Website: crate-barrel
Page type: billing-address
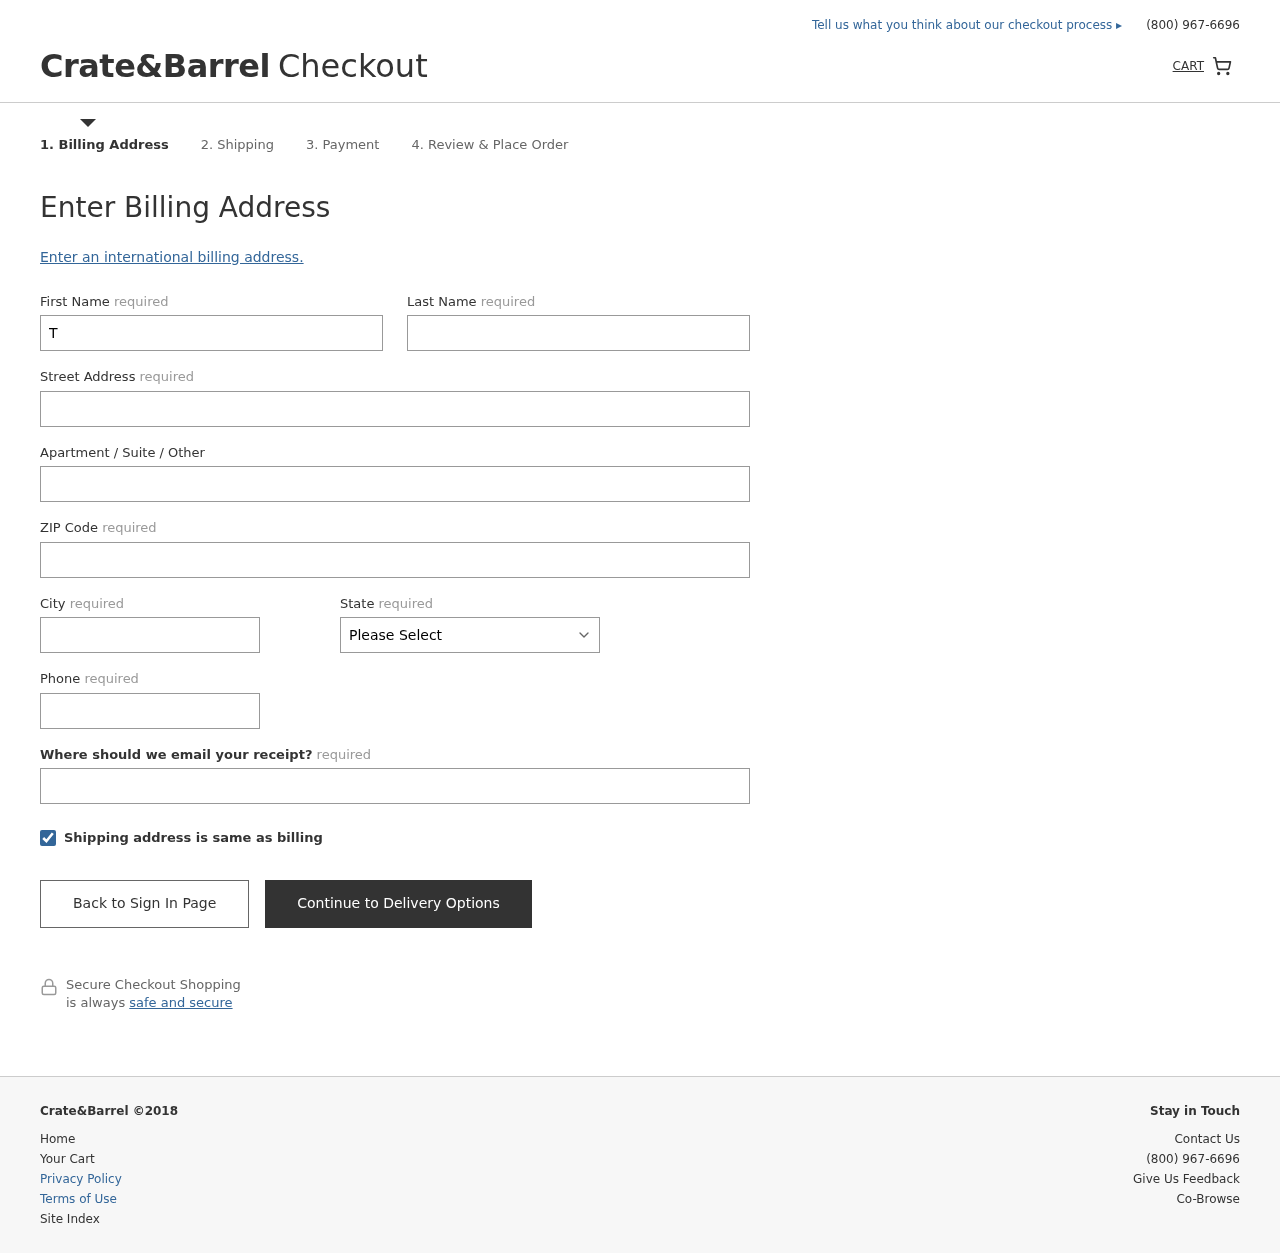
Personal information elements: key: PII_STATE
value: Colorado
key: PII_FIRSTNAME
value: Tracey
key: PII_LASTNAME
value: Jones
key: PII_STREET
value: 98947 James Bridge
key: PII_STREET2
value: Apt. 680
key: PII_POSTCODE
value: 30975
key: PII_CITY
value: Brownton
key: PII_PHONE
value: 9022200789
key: PII_EMAIL
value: tracey_jones@yahoo.com